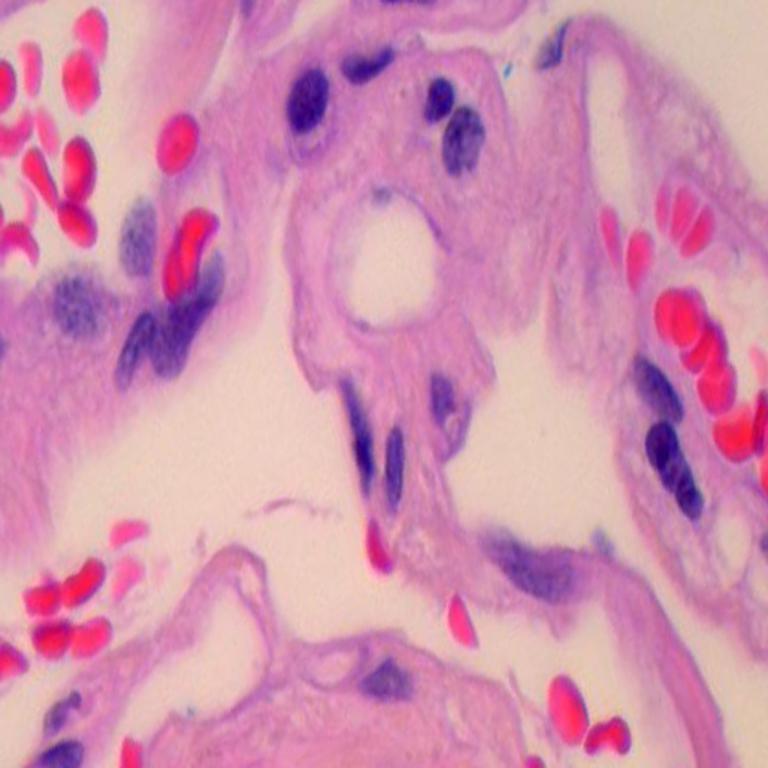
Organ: lung
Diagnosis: benign